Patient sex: M
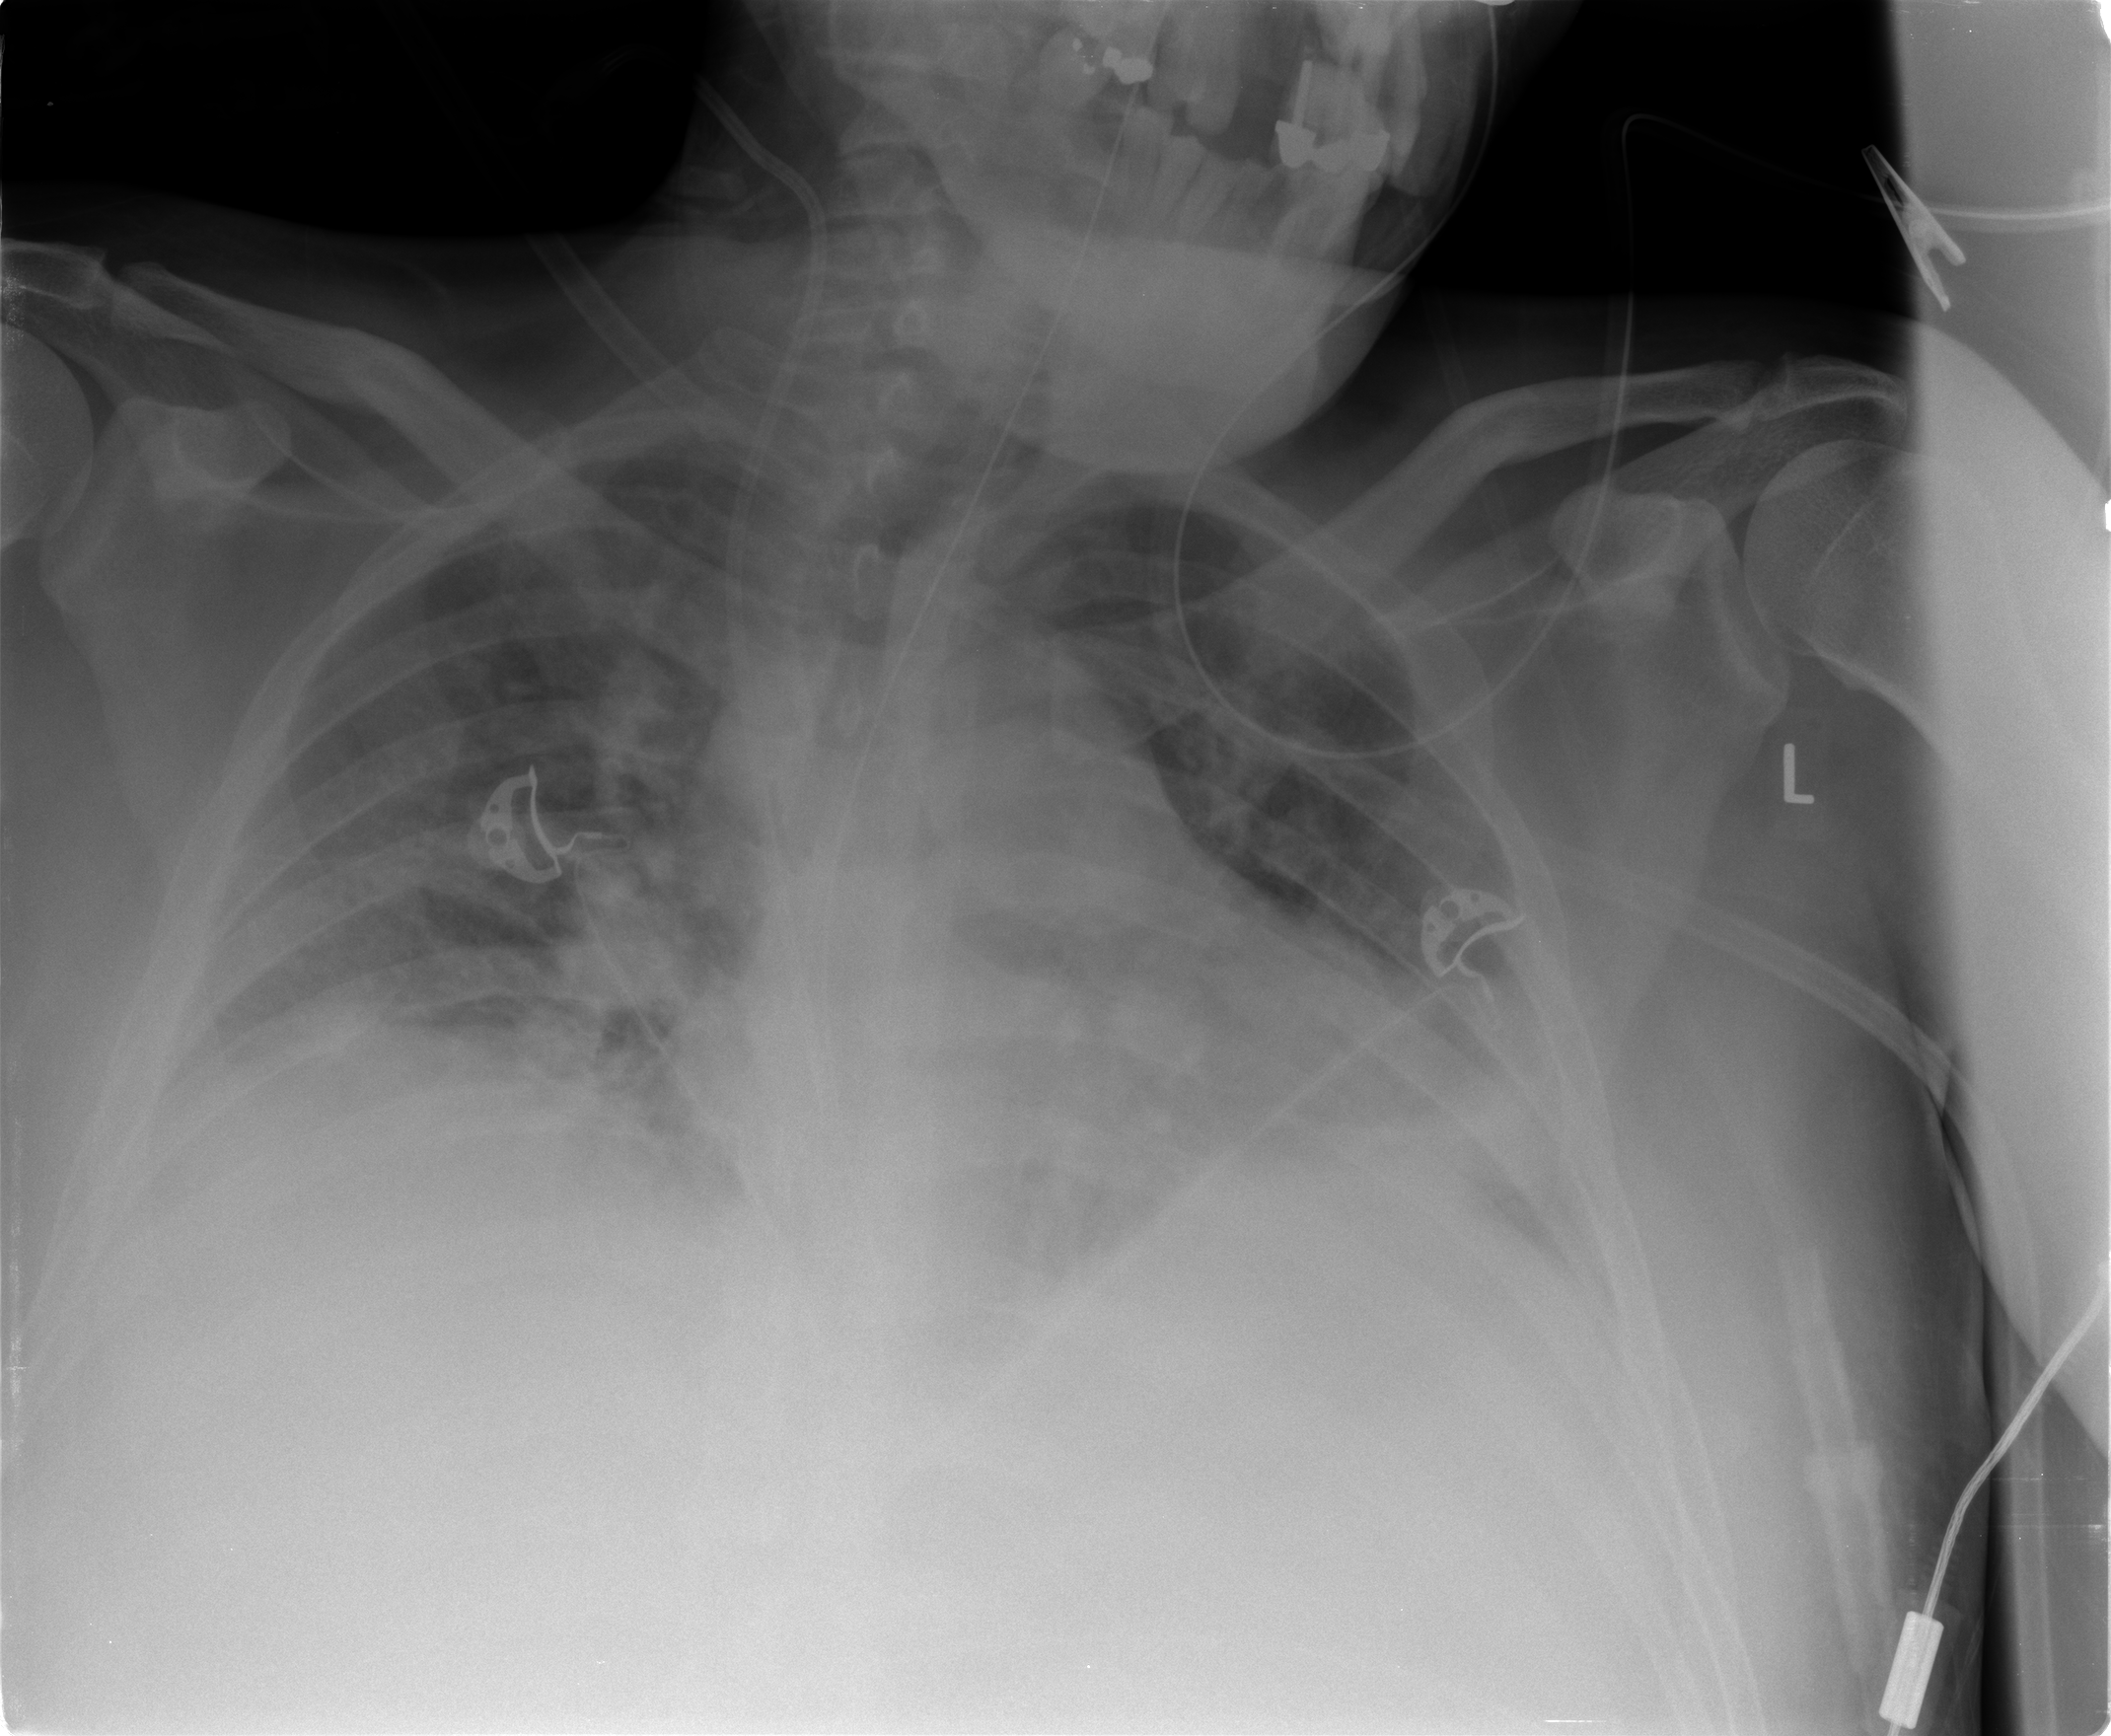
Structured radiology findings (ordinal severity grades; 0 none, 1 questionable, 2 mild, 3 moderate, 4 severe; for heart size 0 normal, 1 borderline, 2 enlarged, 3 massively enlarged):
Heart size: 2
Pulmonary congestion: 2
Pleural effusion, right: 3
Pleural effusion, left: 2
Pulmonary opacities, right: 1
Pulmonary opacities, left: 1
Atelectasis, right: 2
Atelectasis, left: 2